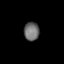
Tissue: lung
Cell type: Fibroblasts
Senescence score: 0.543
Nuclear area (px): 276
Mean DAPI intensity: 109.221